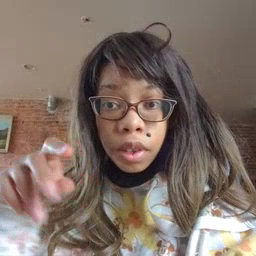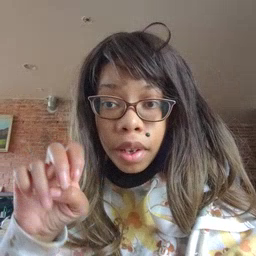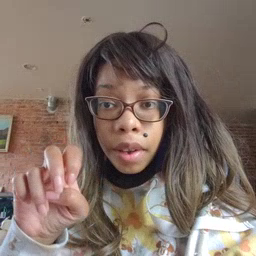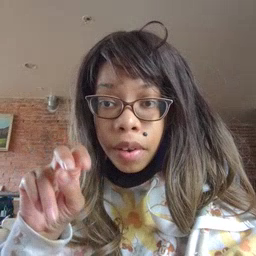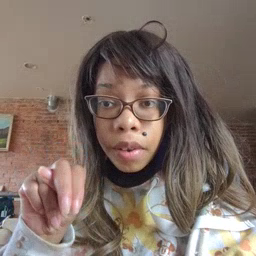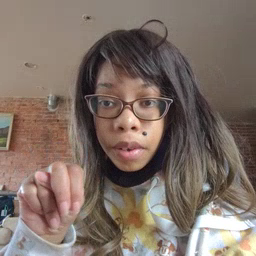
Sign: pen